Question: I have added a picker view to my application and set it to an array of numbers. When I run the application all I see are question marks.
Does anyone know what the problem is? I have also tried using type Int and recieved the same results.
Here is my code.
'''
import UIKit
import Firebase
import FirebaseDatabase
import FirebaseStorage
class myViewController: UIViewController, UIPickerViewDelegate,UIPickerViewDataSource {
@IBOutlet weak var settings: UIBarButtonItem!
@IBOutlet weak var myTextField: UITextField!
@IBOutlet weak var enterExit: UISegmentedControl!
@IBOutlet weak var dayLabel: UILabel!
@IBOutlet weak var pickerView: UIPickerView!
@IBOutlet weak var daysTextField: UITextField!
let numbers = [1,2,3,4,5,6,7,8,9,10,11,12,13,14]
var hhh = Int()
let seconds = 60.0
func numberOfComponents(in pickerView: UIPickerView) -> Int {
return 1
}
private func pickerView(_ pickerView: UIPickerView, titleForRow row: Int, forComponent component: Int) -> Int? {
return numbers[row]
}
func pickerView(_ pickerView: UIPickerView, numberOfRowsInComponent component: Int) -> Int {
return numbers.count
}
func pickerView(_ pickerView: UIPickerView, didSelectRow row: Int, inComponent component: Int) {
var days = numbers[row]
}
override func viewDidLoad() {
super.viewDidLoad()
self.pickerView.delegate = self
self.pickerView.dataSource = self
'''

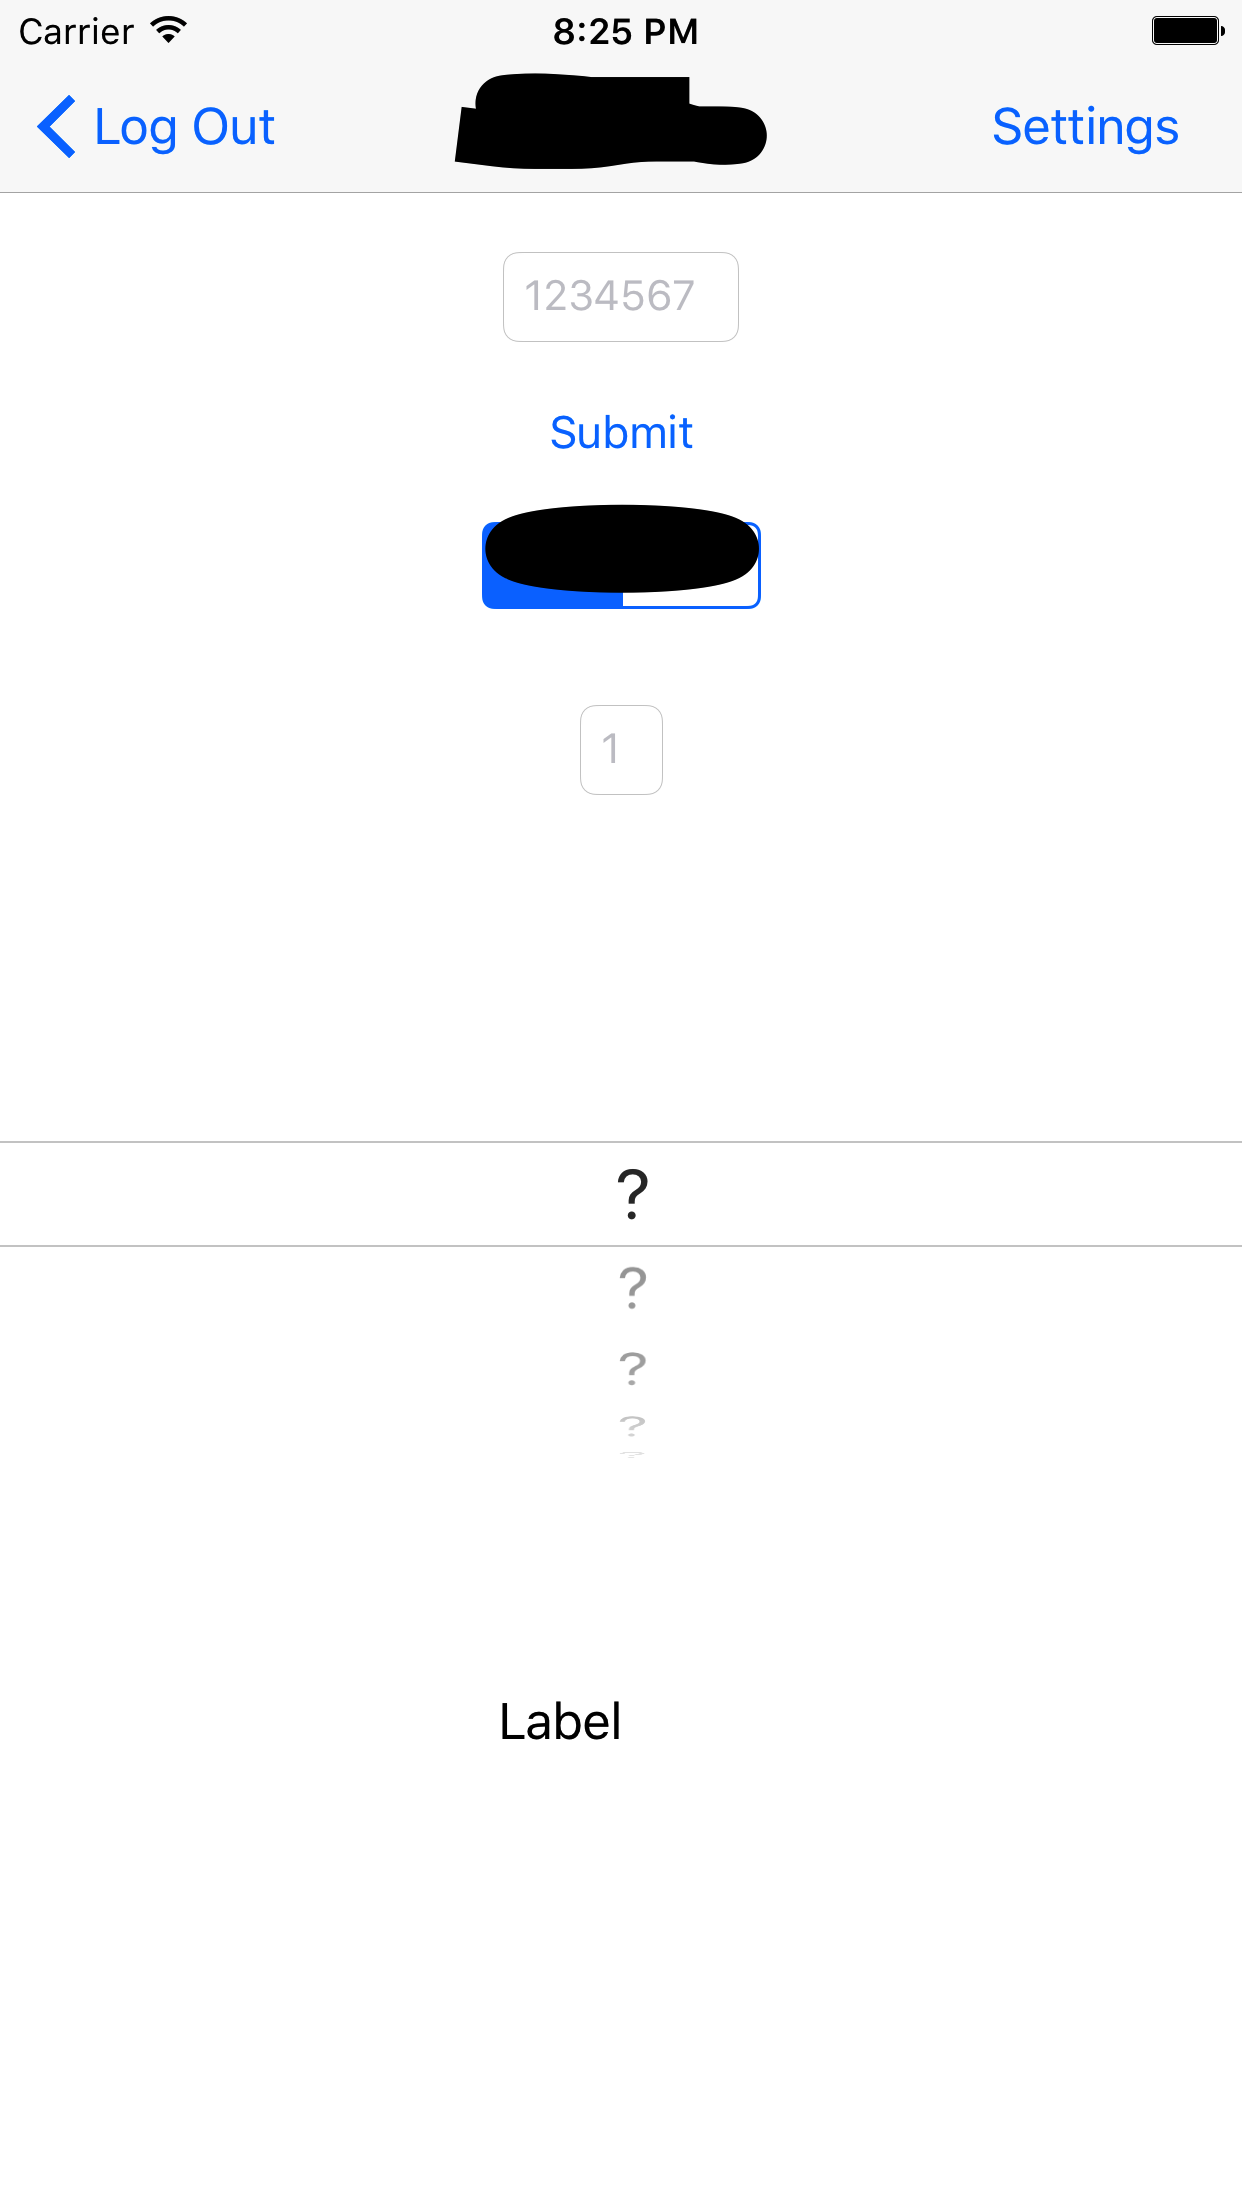
Answer: Your problem is with the following:
'''
private func pickerView(_ pickerView: UIPickerView, titleForRow row: Int, forComponent component: Int) -> Int? {
return numbers[row]
}
'''
This method should not be private and it should have the proper signature. This delegate method needs to return an optional 'String', not an optional 'Int'.
'''
private func pickerView(_ pickerView: UIPickerView, titleForRow row: Int, forComponent component: Int) -> String? {
return String(numbers[row])
}
'''